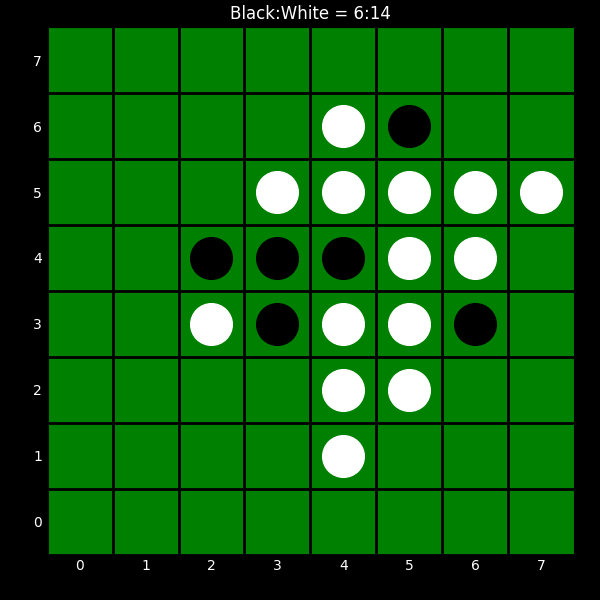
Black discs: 6
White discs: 14